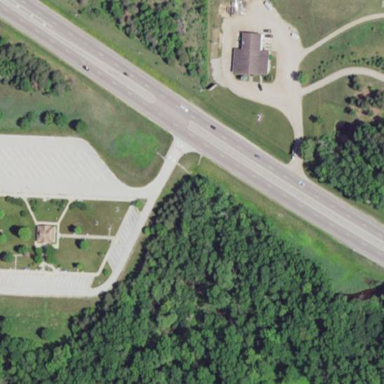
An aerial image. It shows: Rest area on the road.